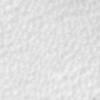
Label: no_change